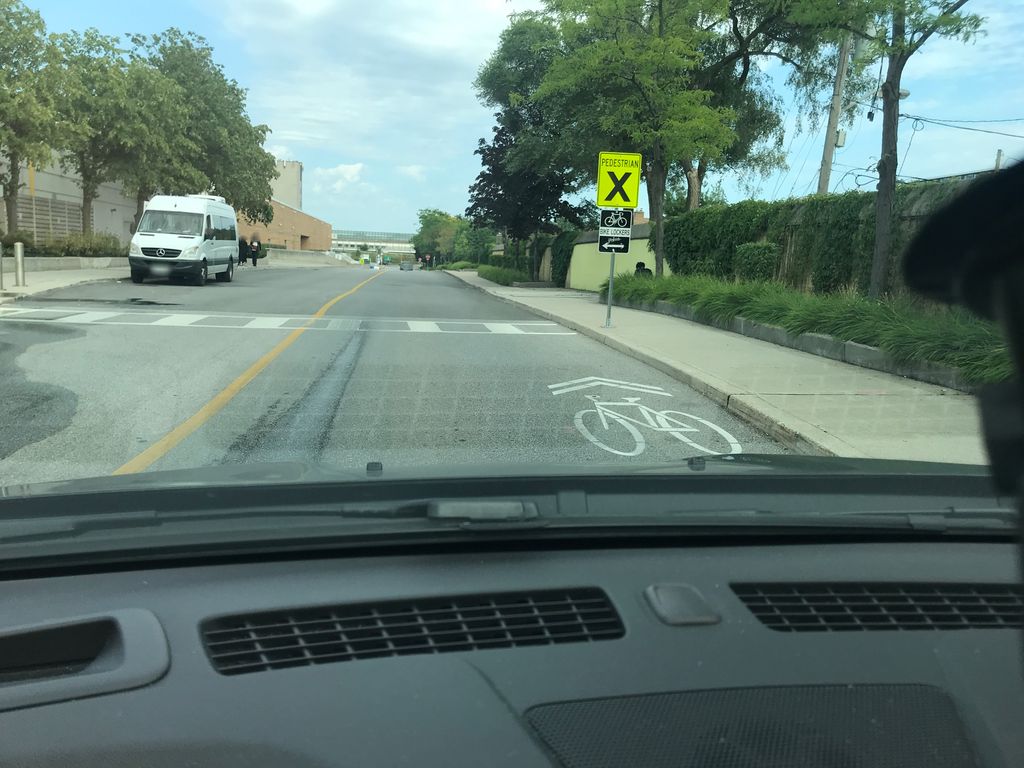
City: toronto